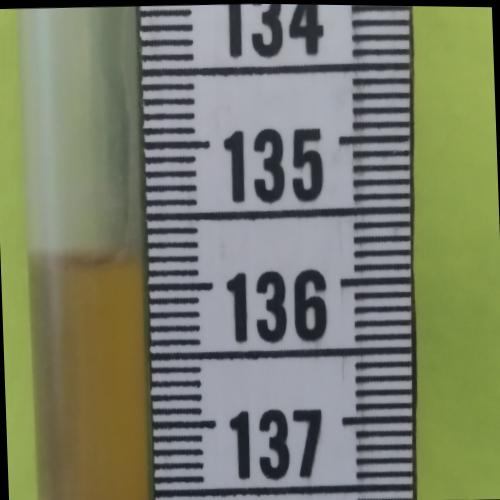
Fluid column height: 135.8 cm